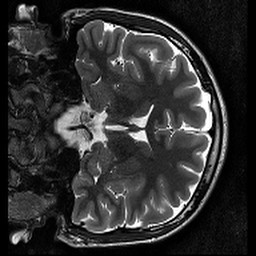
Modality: T2w
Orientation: coronal
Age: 19
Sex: male
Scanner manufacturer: siemens
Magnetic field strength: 3 T
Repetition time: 11.39 s
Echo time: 0.09 s